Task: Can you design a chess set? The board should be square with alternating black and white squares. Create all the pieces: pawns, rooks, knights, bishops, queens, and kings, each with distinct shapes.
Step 4609:
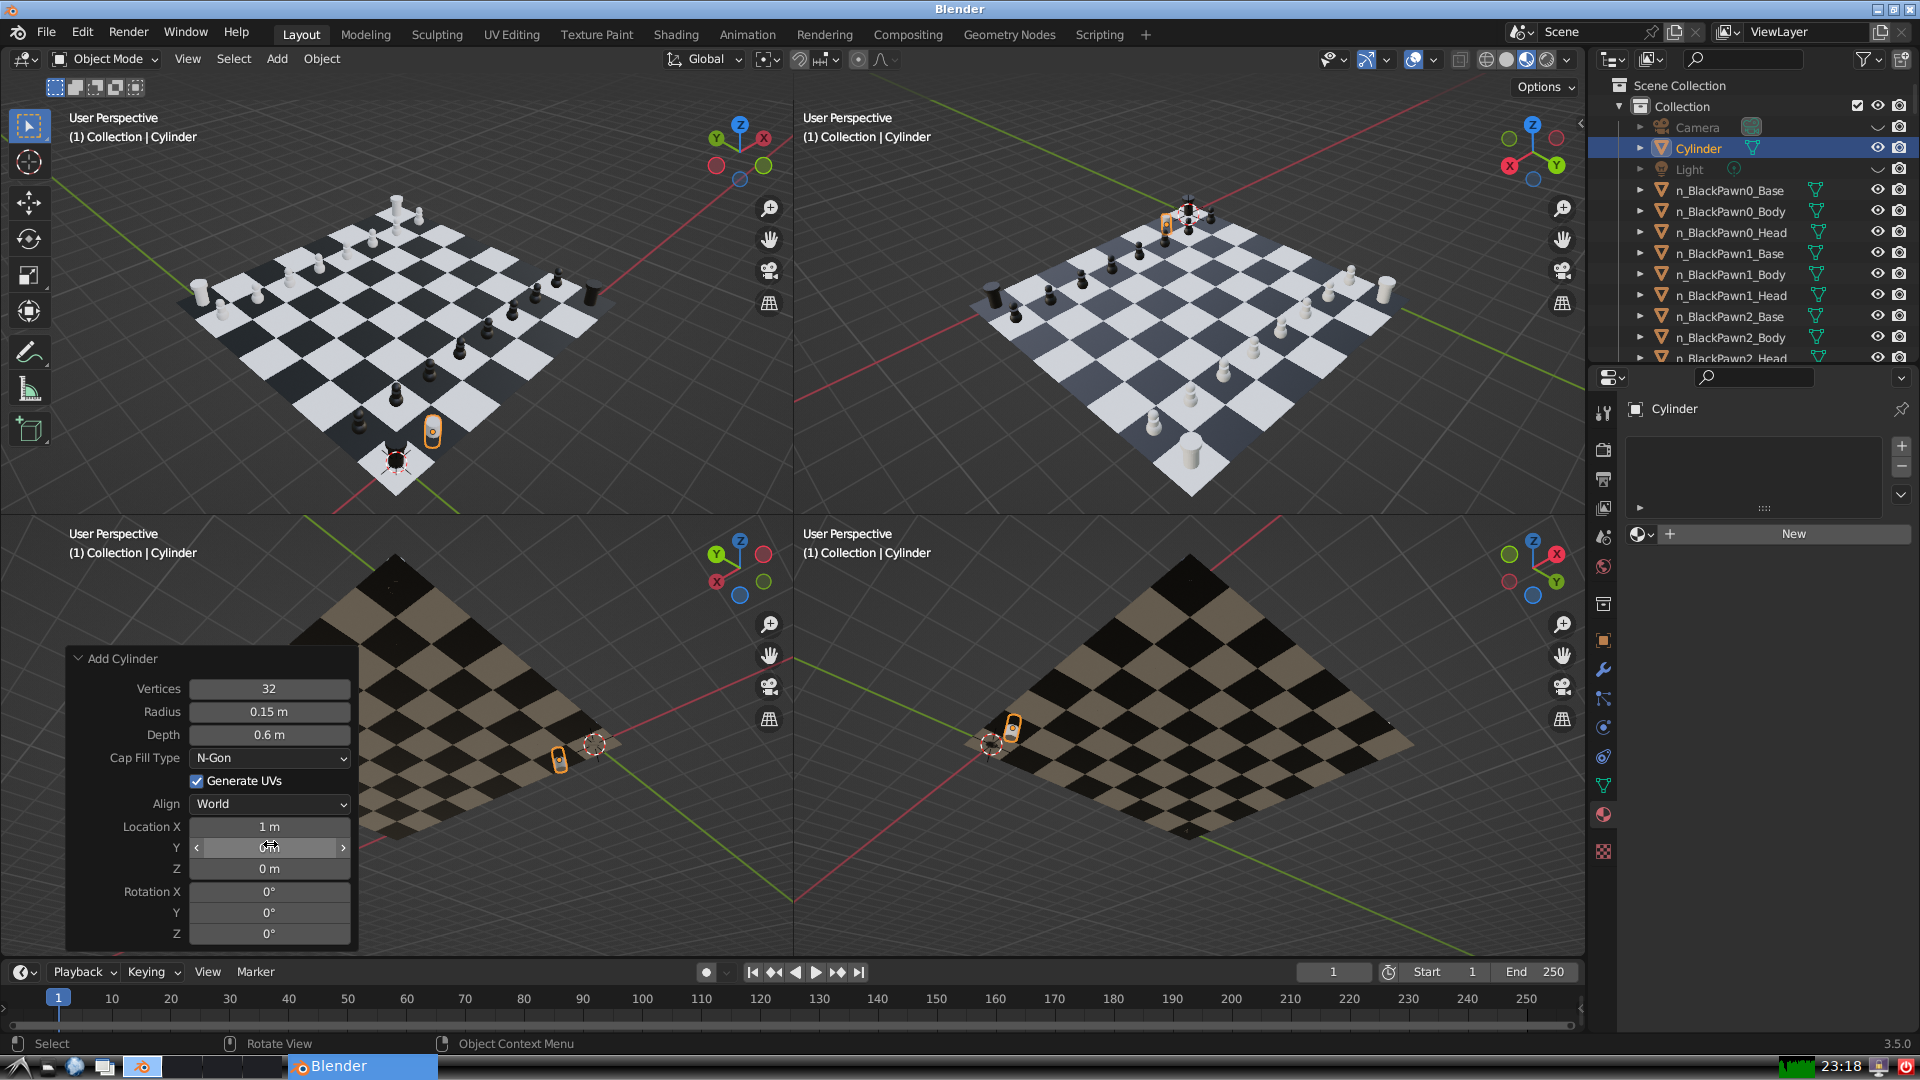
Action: click: no